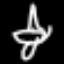
Label: airplane